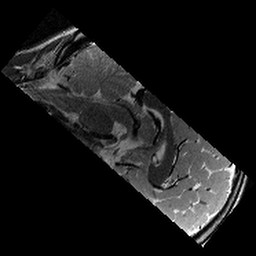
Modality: T2w
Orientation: sagittal
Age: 10
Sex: male
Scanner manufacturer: siemens
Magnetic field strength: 3 T
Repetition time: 9.23 s
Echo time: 0.067 s